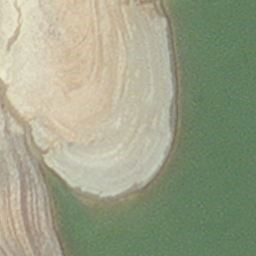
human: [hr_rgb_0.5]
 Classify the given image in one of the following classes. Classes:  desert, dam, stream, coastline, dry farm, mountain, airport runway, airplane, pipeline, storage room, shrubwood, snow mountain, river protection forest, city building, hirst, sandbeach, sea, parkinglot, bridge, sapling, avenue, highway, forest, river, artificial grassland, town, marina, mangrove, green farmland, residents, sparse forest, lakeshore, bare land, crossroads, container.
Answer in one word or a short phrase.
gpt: hirst